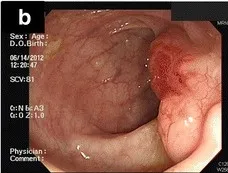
Another 2.0 cm polypoid polyp was found 25 cm from the anal verge (b). It was polypoid with a wide base, slightly irregular border, and an irregular vascular pattern with mild inflammatory changes.
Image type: endoscopy (gi_endoscopy)